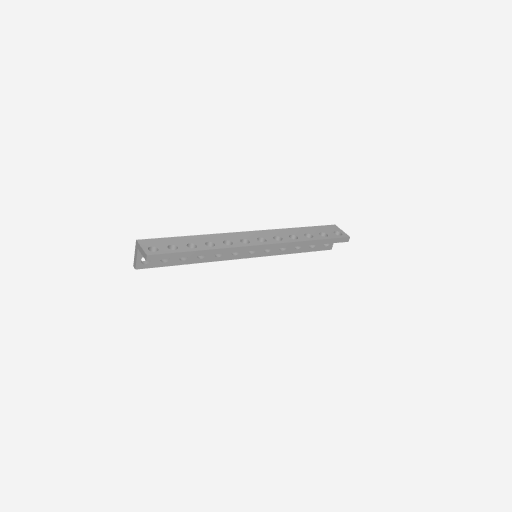
Part: LBeam12H